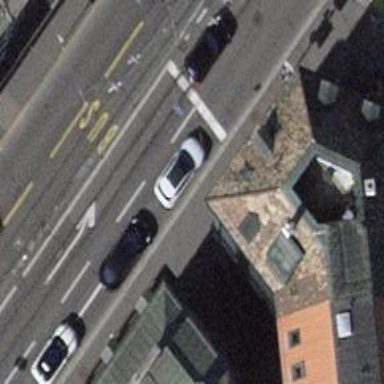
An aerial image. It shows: Unmarked crossing with traffic calming table.